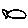
Label: fish